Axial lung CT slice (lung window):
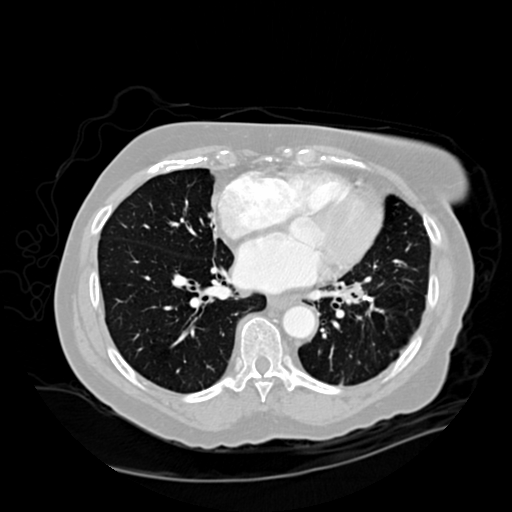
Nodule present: no